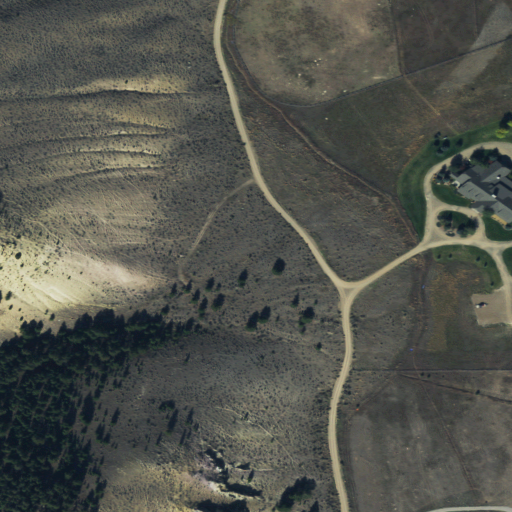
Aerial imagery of valley in Montana named Letter Gulch containing shrub, grassland, pasture, evergreen forest, medium intensity development, and open development